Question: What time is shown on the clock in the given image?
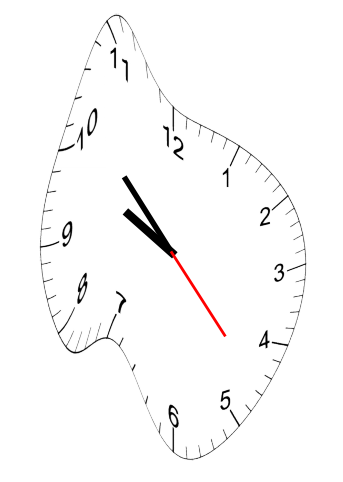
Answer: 09:52:23